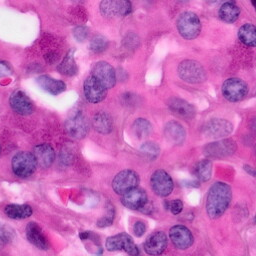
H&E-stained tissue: Pancreatic